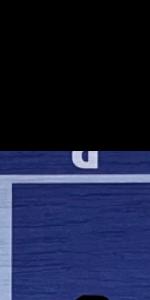
Label: Empty